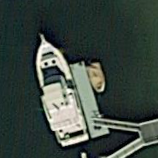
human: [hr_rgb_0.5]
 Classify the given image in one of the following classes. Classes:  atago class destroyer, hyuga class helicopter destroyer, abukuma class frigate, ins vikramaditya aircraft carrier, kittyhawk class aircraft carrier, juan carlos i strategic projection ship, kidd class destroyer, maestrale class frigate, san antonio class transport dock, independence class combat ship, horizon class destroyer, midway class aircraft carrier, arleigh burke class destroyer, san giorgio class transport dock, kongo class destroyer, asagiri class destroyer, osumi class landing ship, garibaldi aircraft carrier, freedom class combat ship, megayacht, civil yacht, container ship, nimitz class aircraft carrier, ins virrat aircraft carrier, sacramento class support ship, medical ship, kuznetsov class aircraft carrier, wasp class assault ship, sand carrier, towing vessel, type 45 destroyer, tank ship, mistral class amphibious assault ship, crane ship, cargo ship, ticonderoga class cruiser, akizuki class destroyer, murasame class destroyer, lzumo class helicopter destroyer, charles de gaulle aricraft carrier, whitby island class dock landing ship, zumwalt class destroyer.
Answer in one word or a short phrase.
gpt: Civil yacht